Question: I am trying to add the values in the column 'Job' but it keeps coming to 0. Why is this happening?

'''
int jobSum = 0;
int bidSum = 0;
foreach (dynamic item in PlotListView.Items)
{
jobSum += Convert.ToInt32(item.Jobs);
bidSum += Convert.ToInt32(item.Bids);
}
JobBidRatioTextBlock.Text = jobSum.ToString();
'''
'''
<ListView x:Name="PlotListView" HorizontalAlignment="Left" Height="228" Margin="5,37,0,0" VerticalAlignment="Top" Width="424">
<ListView.View>
<GridView AllowsColumnReorder="False">
<GridViewColumn Width="99" Header="Plot" DisplayMemberBinding="{Binding PlotId}"/>
<GridViewColumn Width="99" Header="Area" DisplayMemberBinding="{Binding Area}"/>
<GridViewColumn Width="99" Header="Jobs" DisplayMemberBinding="{Binding Jobs}"/>
<GridViewColumn Width="99" Header="Bids" DisplayMemberBinding="{Binding Bids}"/>
</GridView>
</ListView.View>
</ListView>
'''
Details about background code running at: <URL>
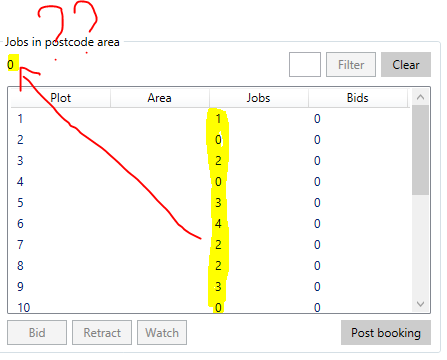
Answer: In you constructor for MainWindow just below InitializeComponent() write this:
'''
InitializeComponent();
DependencyPropertyDescriptor
.FromProperty(ListView.ItemsSourceProperty, typeof(ListView))
.AddValueChanged(PlotListView, PlotListView_ItemsSourceChanged);
'''
Then add a funtion to MainWindow Class:
'''
private void PlotListView_ItemsSourceChanged(object sender, EventArgs e)
{
////Write your summation code here
}
'''